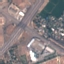
Land use / land cover: Highway